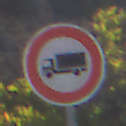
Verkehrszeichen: VerbotFuerKraftfahrzeugeUeberDreiKommaFuenfTonnen
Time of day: MorningAfternoon
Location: Outdoor (Nature)
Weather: Clear
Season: NotSpecified
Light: Natural